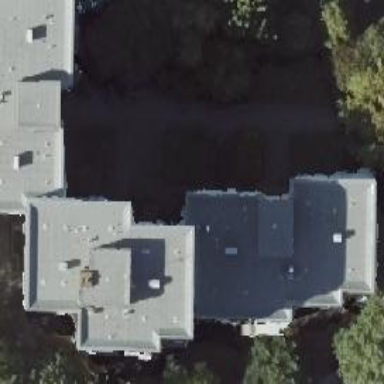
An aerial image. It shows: Apartment building with flat roof.